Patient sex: F
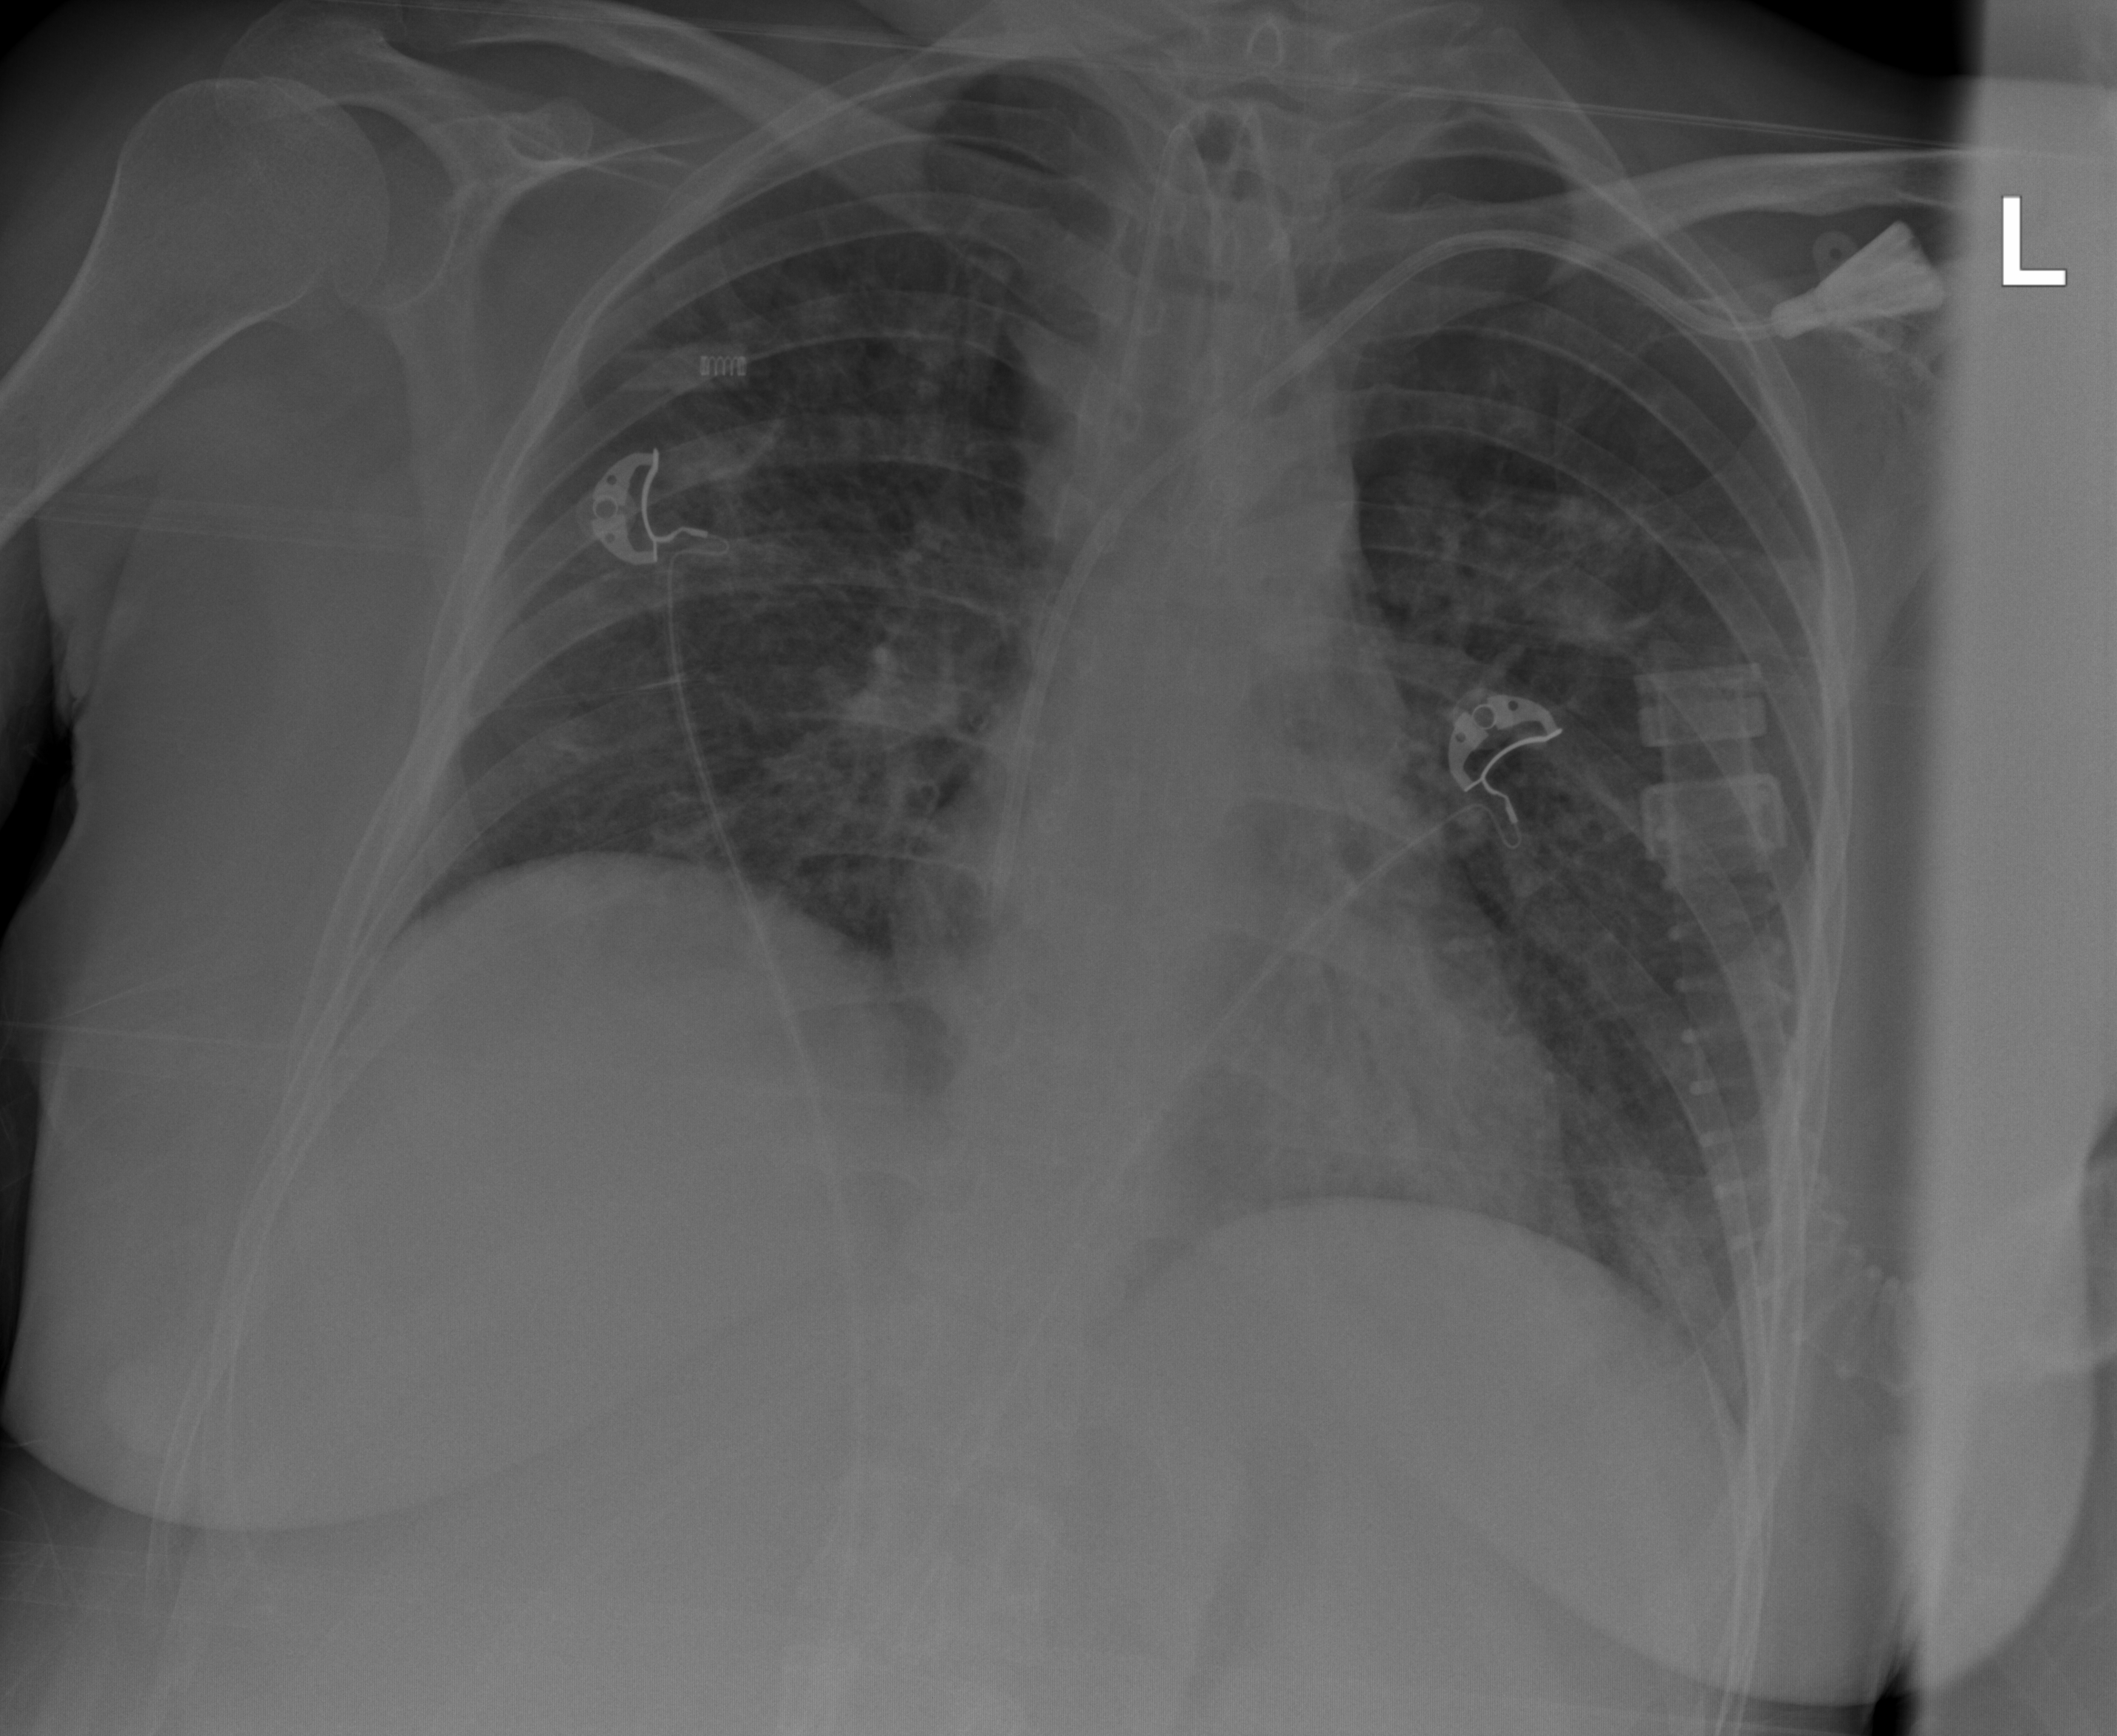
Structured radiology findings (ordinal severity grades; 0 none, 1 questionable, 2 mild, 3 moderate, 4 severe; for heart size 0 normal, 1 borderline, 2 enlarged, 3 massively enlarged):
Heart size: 0
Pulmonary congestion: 0
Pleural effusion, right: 0
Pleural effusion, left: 0
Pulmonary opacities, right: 2
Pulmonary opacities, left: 2
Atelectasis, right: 2
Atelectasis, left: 2